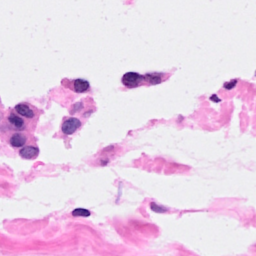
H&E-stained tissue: Breast